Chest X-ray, AP view. Patient: 16 years old, sex M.
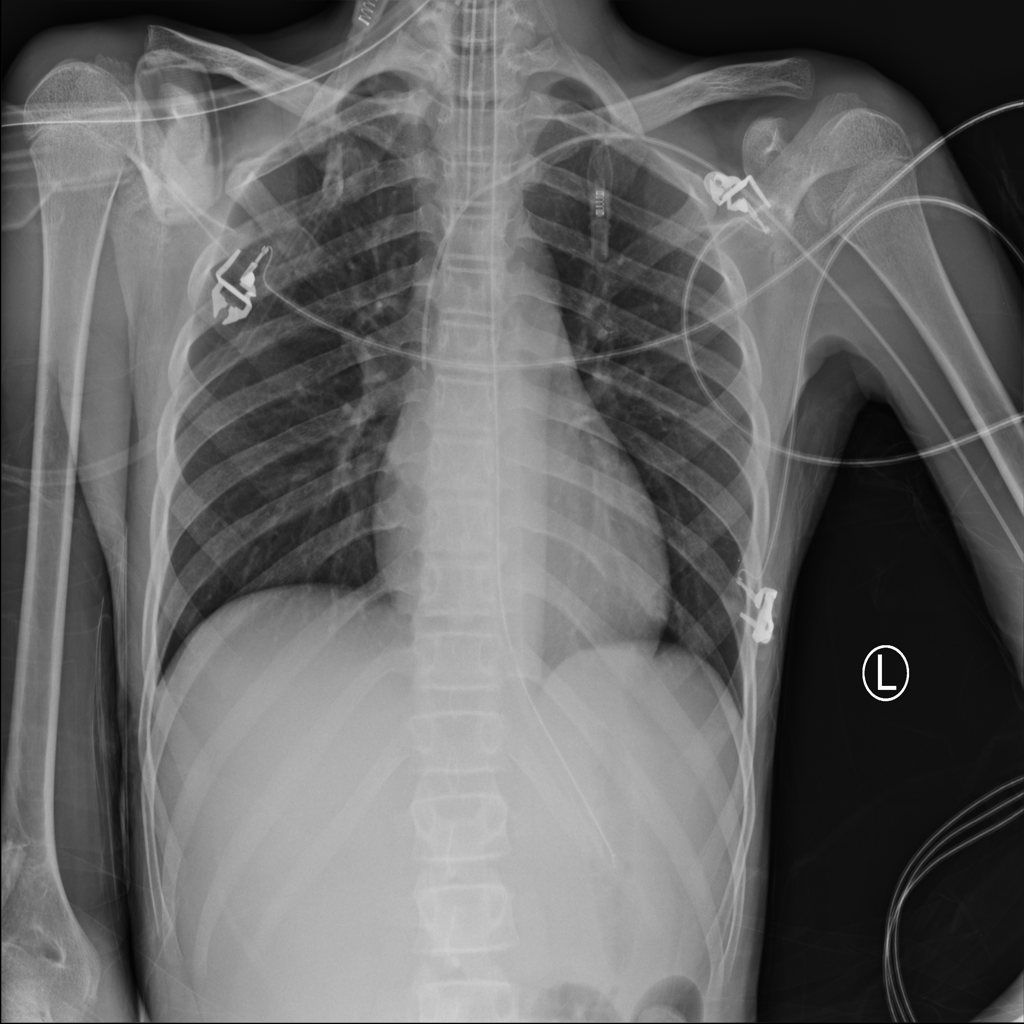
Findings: No Finding